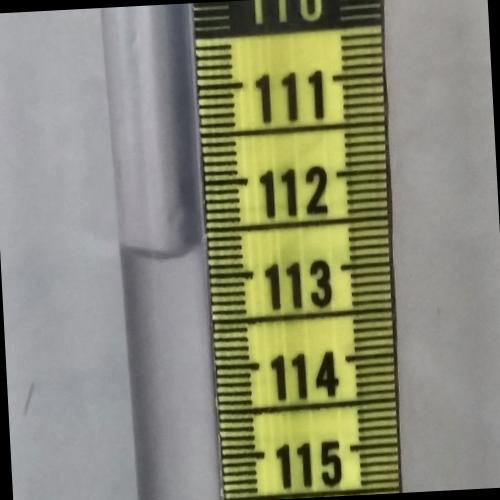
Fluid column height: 112.7 cm